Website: apple
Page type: payment
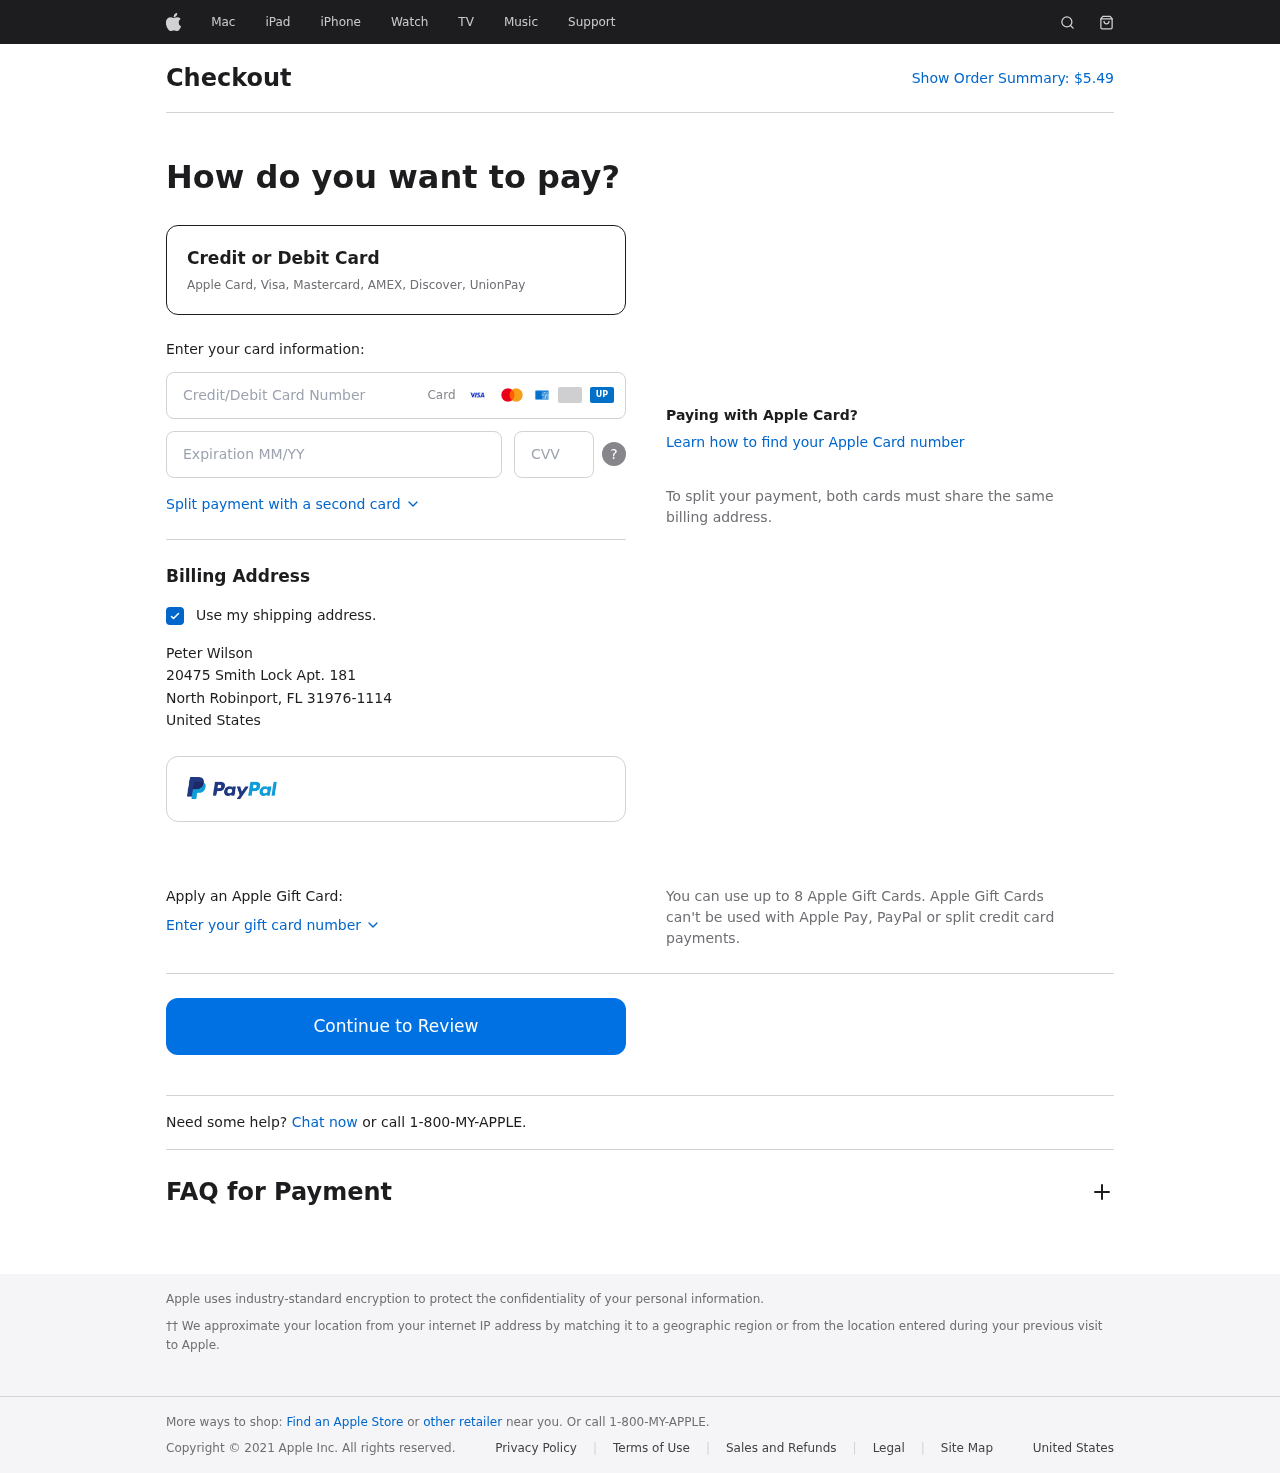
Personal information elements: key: PII_CARD_CVV
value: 867
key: PII_CARD_EXPIRY
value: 06/27
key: PII_CARD_NUMBER
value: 2585 1103 5778 6124
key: PII_CITY
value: North Robinport
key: PII_COUNTRY
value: United States
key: PII_FULLNAME
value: Peter Wilson
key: PII_POSTCODE_FULL
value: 31976-1114
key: PII_STATE_ABBR
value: FL
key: PII_STREET
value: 20475 Smith Lock Apt. 181
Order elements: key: ORDER_TOTAL
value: $5.49